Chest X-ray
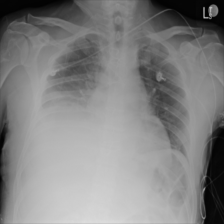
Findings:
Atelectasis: negative
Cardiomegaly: negative
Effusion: positive
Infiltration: negative
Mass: negative
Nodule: negative
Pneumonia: negative
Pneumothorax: negative
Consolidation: negative
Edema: negative
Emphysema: negative
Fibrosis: negative
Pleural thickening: negative
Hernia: negative